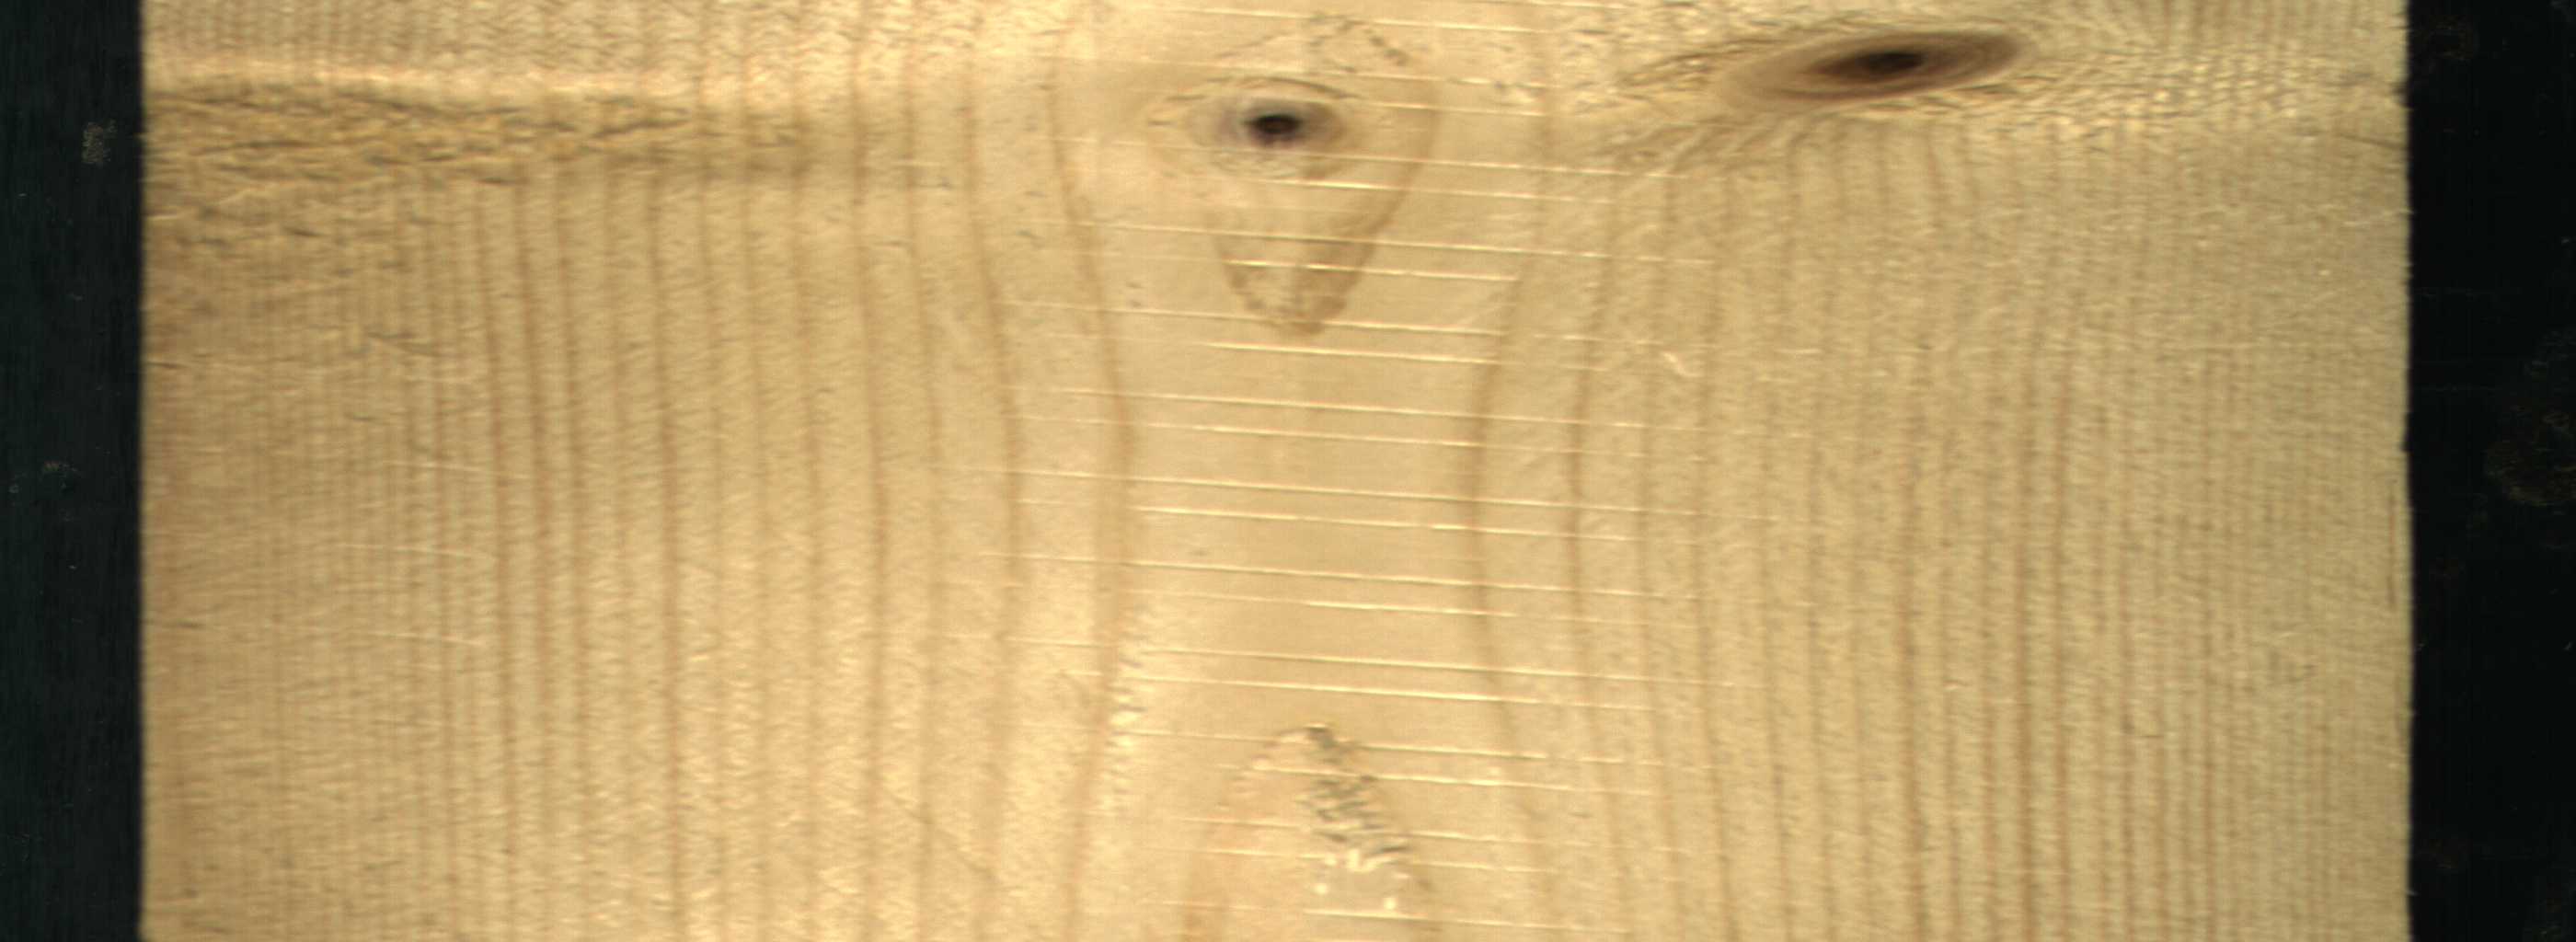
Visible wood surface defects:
Live_Knot
Live_Knot